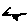
Label: moon